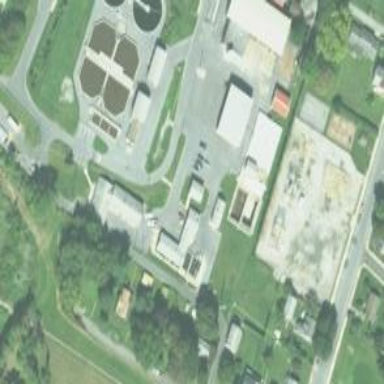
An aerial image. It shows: Wastewater plant.